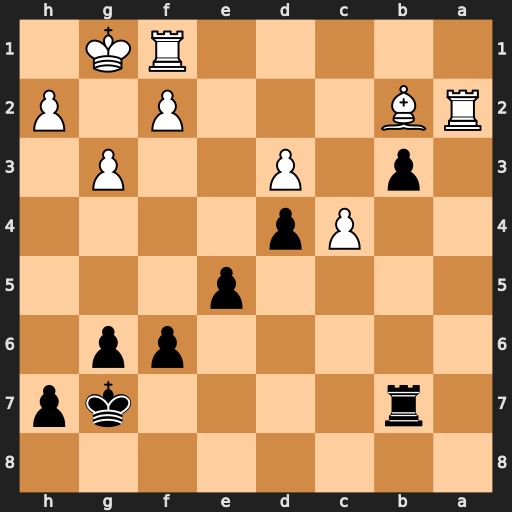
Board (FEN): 8/1r4kp/5pp1/4p3/2Pp4/1p1P2P1/RB3P1P/5RK1
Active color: b
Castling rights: -
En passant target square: -
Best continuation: bxa2 Ba1 e4 Kg2 Rb1